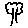
Label: tree